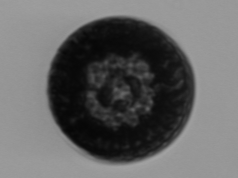
Label: Coscinodiscus